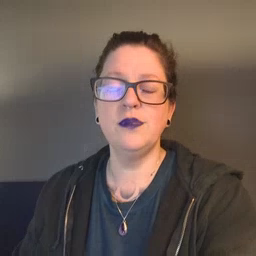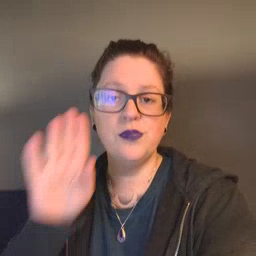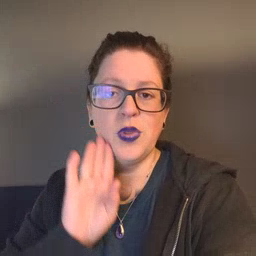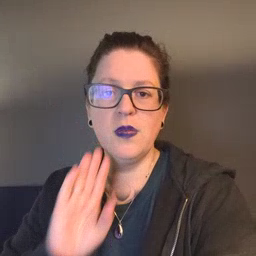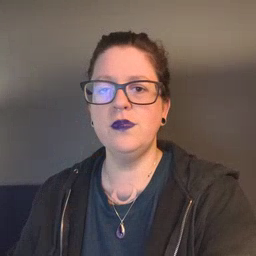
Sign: brown